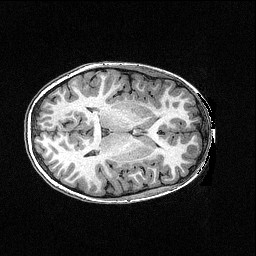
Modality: T1w
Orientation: axial
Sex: female
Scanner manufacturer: siemens
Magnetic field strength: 3 T
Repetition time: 2.3 s
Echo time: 0.00336 s